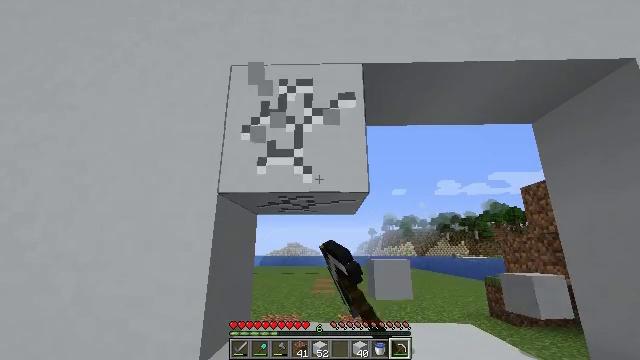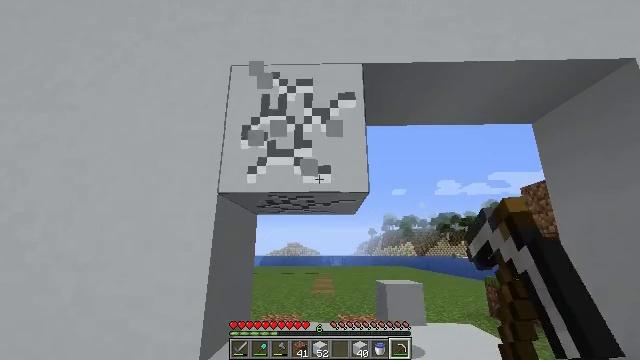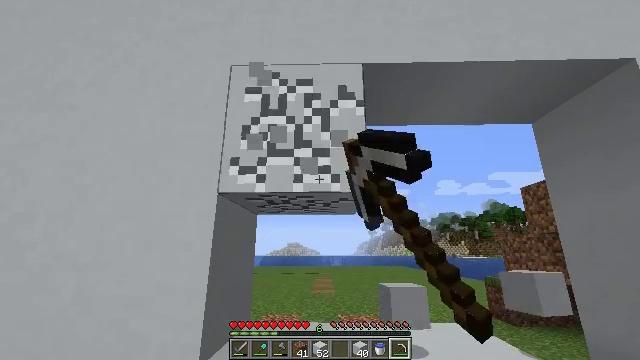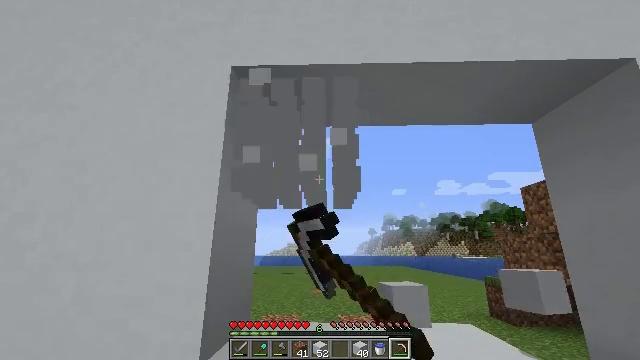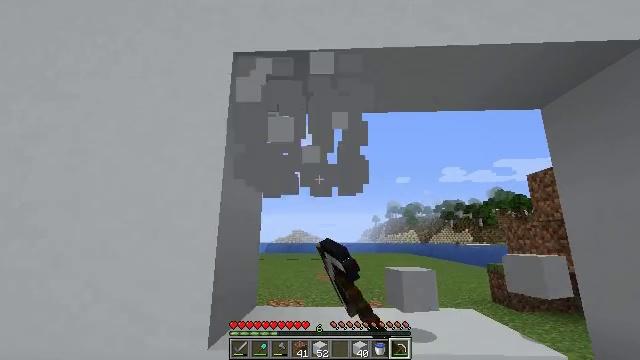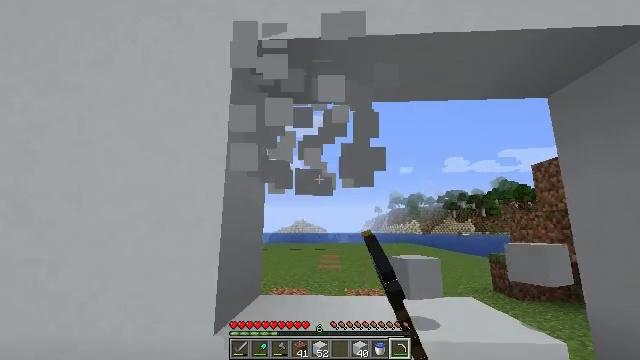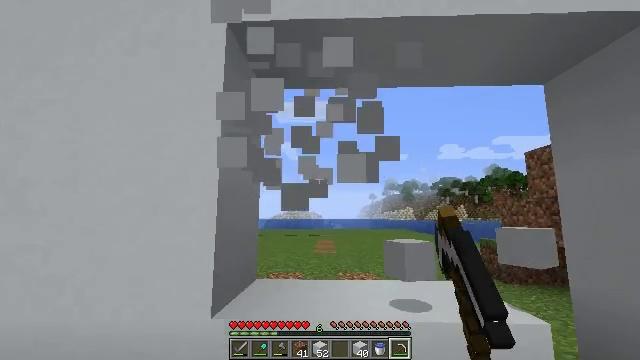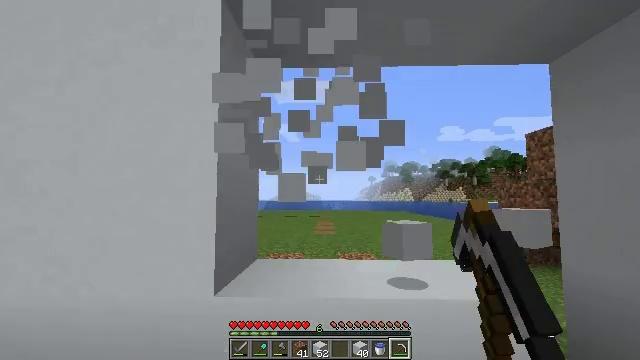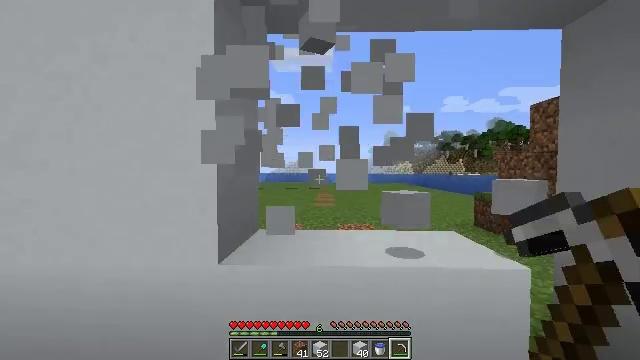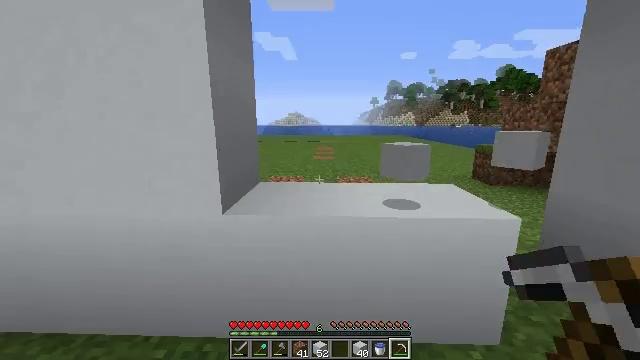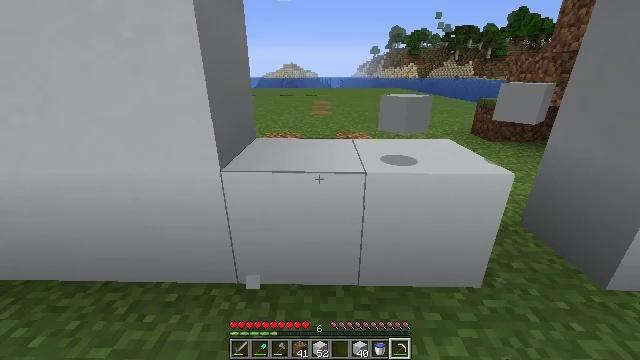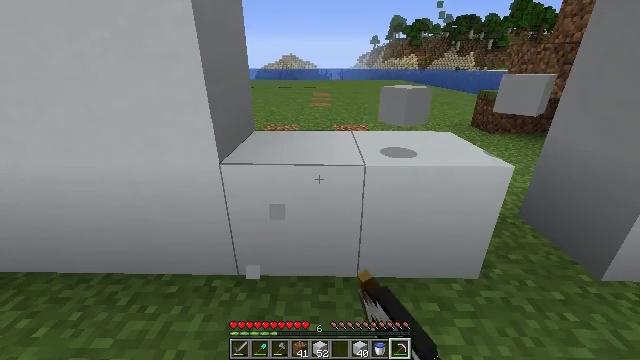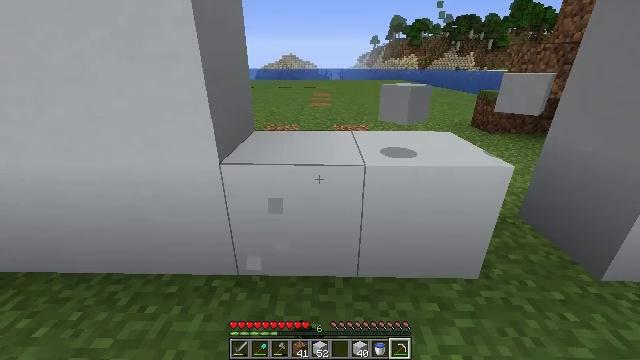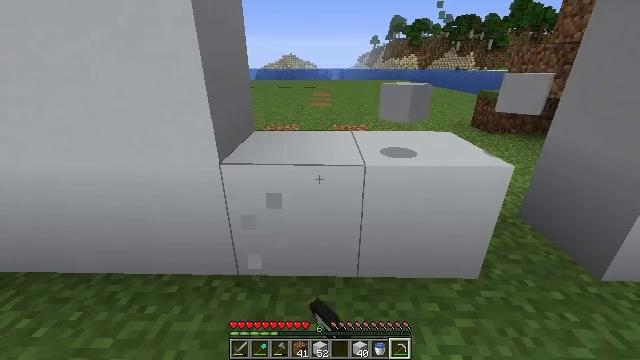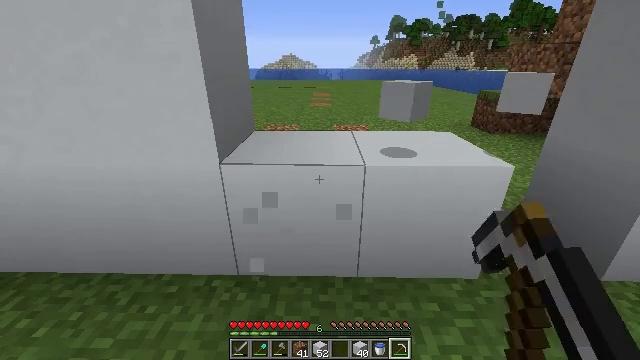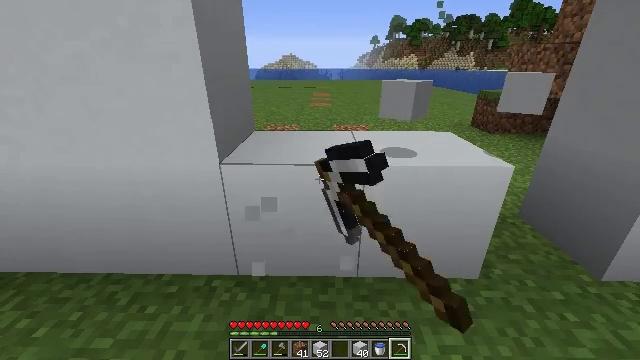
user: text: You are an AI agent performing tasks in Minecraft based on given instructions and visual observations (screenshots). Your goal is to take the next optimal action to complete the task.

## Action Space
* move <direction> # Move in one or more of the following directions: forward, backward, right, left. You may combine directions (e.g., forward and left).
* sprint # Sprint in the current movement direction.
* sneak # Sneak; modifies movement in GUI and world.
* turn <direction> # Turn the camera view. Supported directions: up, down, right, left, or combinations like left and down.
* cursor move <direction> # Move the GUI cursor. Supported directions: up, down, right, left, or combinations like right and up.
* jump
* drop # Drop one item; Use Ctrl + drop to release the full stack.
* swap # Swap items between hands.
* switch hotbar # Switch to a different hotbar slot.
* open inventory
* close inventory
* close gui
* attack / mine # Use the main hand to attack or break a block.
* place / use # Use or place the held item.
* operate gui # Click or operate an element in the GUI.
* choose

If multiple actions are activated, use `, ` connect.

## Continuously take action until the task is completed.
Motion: motion action
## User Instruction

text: Use tools to mine the white concrete.
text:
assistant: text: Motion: attack / mine
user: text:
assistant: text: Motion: attack / mine
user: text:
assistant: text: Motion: attack / mine
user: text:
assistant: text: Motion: turn down, attack / mine
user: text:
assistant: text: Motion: turn down, attack / mine
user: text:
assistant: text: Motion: turn right and down, attack / mine
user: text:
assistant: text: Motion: turn down, attack / mine
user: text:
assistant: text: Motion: turn down, attack / mine
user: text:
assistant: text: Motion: turn down, attack / mine
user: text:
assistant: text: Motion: turn down, attack / mine
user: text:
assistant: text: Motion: turn down, attack / mine
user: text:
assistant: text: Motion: attack / mine
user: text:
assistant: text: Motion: attack / mine
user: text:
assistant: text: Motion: attack / mine
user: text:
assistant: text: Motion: attack / mine
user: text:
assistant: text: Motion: attack / mine
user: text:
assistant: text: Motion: attack / mine
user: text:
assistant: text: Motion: attack / mine
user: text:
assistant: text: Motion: attack / mine
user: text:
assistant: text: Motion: turn right, attack / mine
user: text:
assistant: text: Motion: turn right and down, attack / mine
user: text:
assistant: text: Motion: attack / mine
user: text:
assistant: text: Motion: turn right, attack / mine
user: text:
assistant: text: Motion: attack / mine
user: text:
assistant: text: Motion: turn right and down, attack / mine
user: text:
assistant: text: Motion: turn right and down, attack / mine
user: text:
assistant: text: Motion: turn right, attack / mine
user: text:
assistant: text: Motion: attack / mine
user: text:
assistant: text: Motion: attack / mine
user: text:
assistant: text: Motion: attack / mine